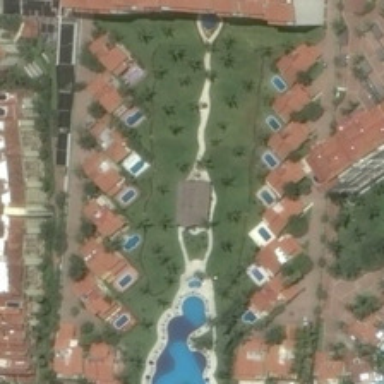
Many buildings and some green trees are in a resort with a swimming pool .